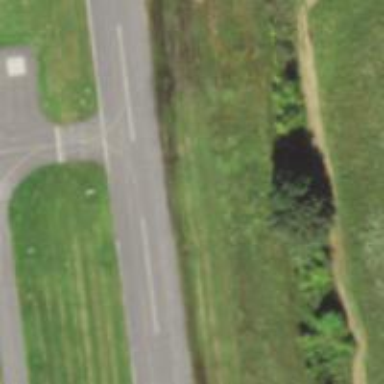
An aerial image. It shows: Asphalt runway at the airport.